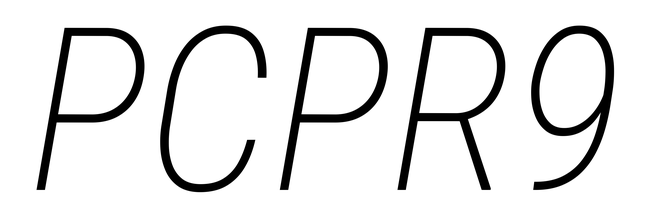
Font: Roboto-Italic_Condensed_ExtraLight_Italic